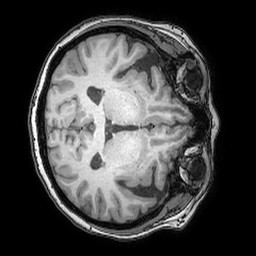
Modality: T1w
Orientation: axial
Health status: ill
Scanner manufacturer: philips
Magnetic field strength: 3 T
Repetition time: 0.007 s
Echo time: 0.0035 s